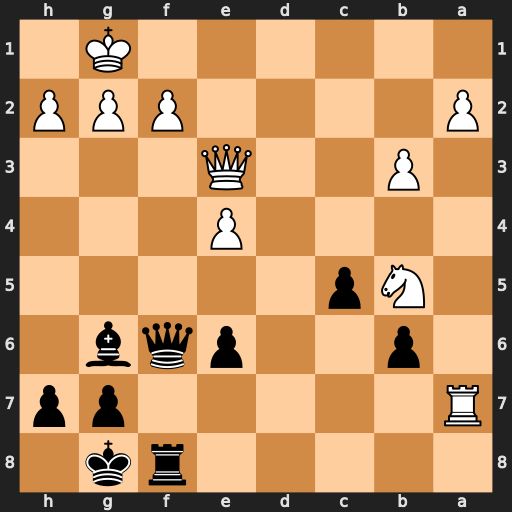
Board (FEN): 5rk1/R5pp/1p2pqb1/1Np5/4P3/1P2Q3/P4PPP/6K1
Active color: b
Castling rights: -
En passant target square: -
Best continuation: Qa1+ Qc1 Qxc1#